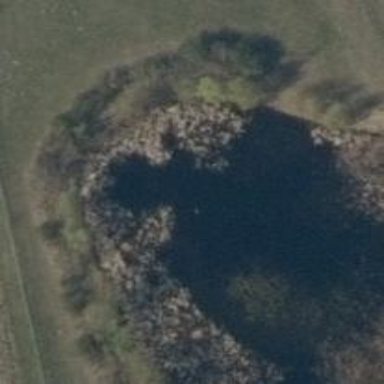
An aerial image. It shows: Pond surrounded by natural water.